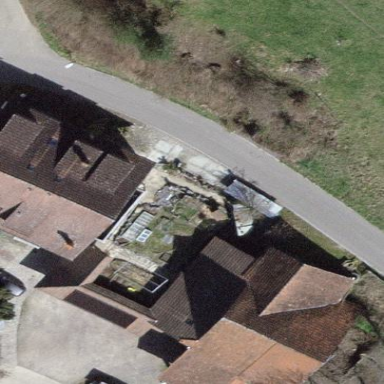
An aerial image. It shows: Group of garages.